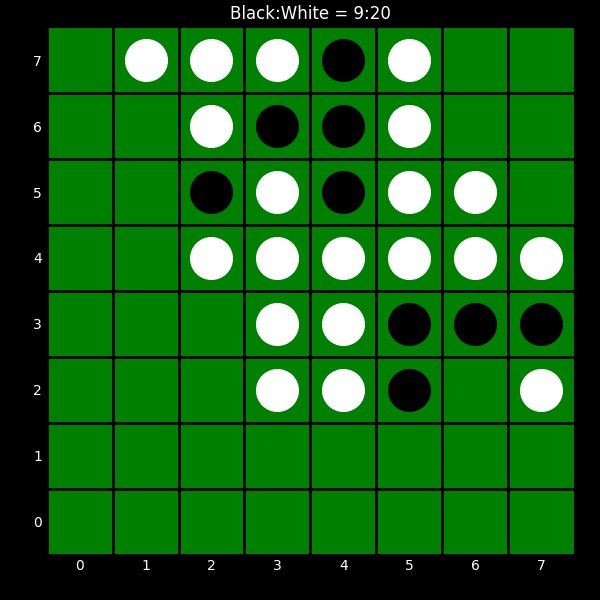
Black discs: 9
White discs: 20